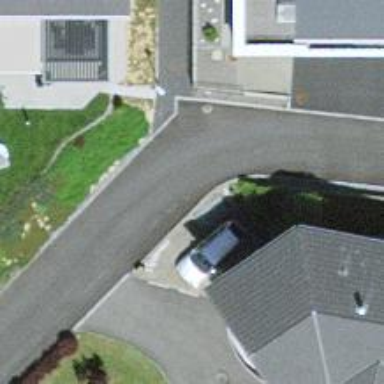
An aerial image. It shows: Living street.